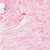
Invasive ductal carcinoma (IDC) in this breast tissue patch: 0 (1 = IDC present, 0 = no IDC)